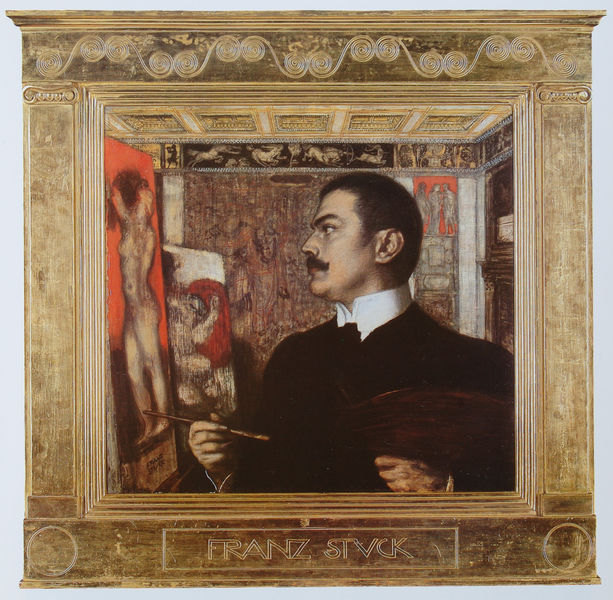
Titel: Selbstbildnis an der Staffelei
Künstler: Franz von Stuck
Standort: Berlin
Institution: Staatliche Museen Preußischer Kulturbesitz, Nationalgalerie
Schlagwörter: akt, dunkel, gemälde, hand, haut, körper, mann, nackt, schatten, umhang, weiß, frauen, braun, fenster, finger, frau, geste, hell, licht, mund, nase, ohr, profil, raum, schwarz, säule, säulen, zimmer, blick, rot, malerei, muster, ornament, symbolismus, anzug, bart, hemd, schnurrbart, augen, kragen, rahmen, bild, bildnis, goldrahmen, hände, innenraum, portrait, porträt, signatur, auge, gold, pose, decke, klassizismus, kinn, kreis, wellen, bilder, frauenakt, rahmung, haltung, linien, rand, jugendstil, schnauz, inschrift, ornamente, verzierung, atelier, maler, staffelei, stuck, nabel, nackte, holzrahmen, model, schnauzer, selbstporträt, galerie, name, antike, rechteck, münchen, dali, künstler, portait, buchstaben, kreise, selbstbildnis, leinwand, gestik, kunst, malen, palette, pinsel, bildniss, franz, kapitelle, fries, schnörkel, selbstportrait, zeichnen, ionisch, kassetten, kassettendecke, wien, dorisch, schnecken, bild im bild, einblick, leinwände, staffel, malerfürst, spiralen, art deco, drau, franz stuck, neo, mend, azelier, bart palette, künstleratelier, mannmaler, ritzerei, stalin russland, selbstbildniss, von stuck, täfelung, selbstbild, btraun, portrtät, dekortation, franz styck